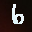
Label: 6